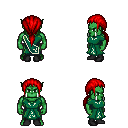
a pixel art fantasy rpg character, male body template, orc, green skin, sash dress, metal pants, red ponytail hairstyle, black shoes, four views (front, back, left, right), 2x2 character sprite sheet, small pixel art, hard edges, no anti-aliasing